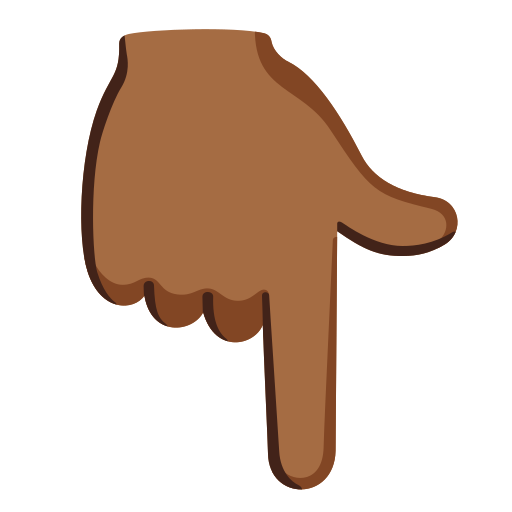
Emoji: 👇🏾